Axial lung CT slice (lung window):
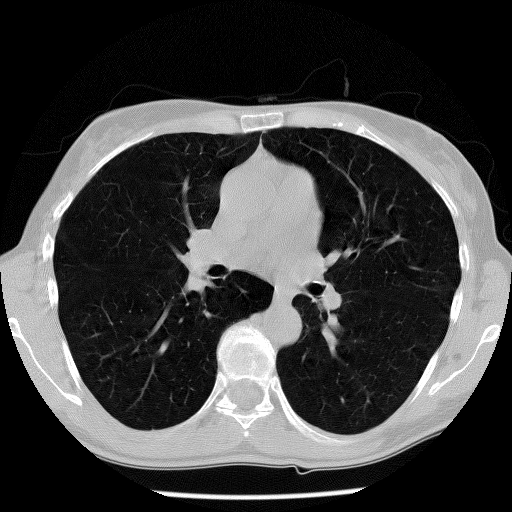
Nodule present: no